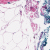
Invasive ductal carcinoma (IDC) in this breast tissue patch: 0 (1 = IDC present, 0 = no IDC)